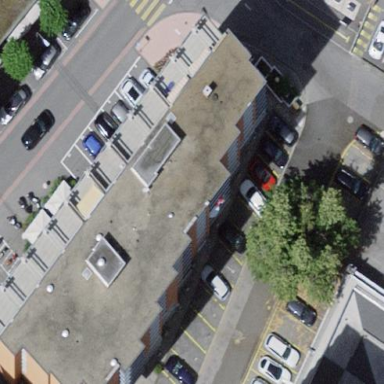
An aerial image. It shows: Commercial building.